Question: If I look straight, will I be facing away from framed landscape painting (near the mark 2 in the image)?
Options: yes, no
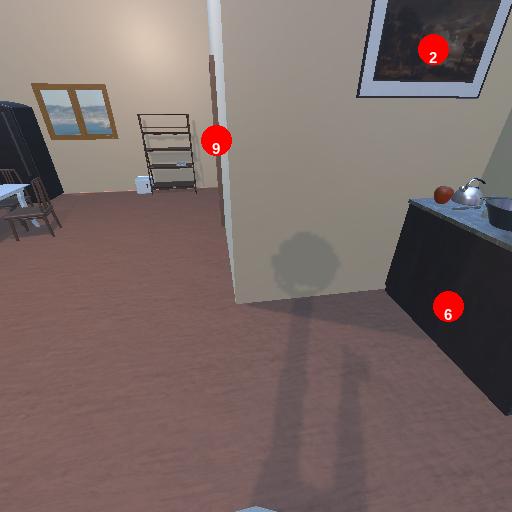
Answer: yes